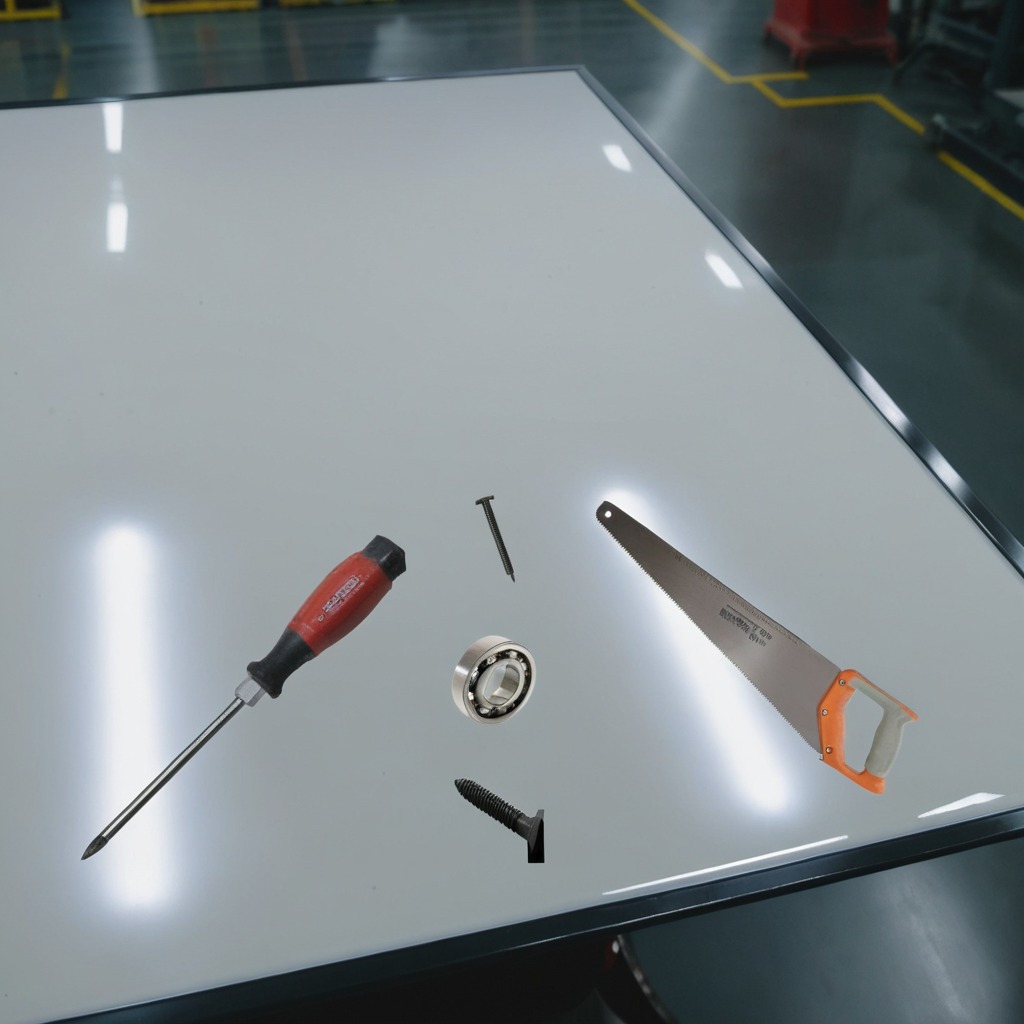
A metal ball bearing, a metal machine screw, an iron nail, a handheld metal saw, and a screwdriver are lying on the table.